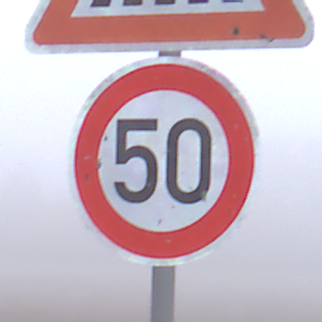
Verkehrszeichen: Geschwindigkeit50
Zusatzzeichen oben: FussgaengerueberwegRechts
Umgebung: Outdoor, RoadRail
Tageszeit: MorningAfternoon
Wetter: Overcast
Licht: Natural
Jahreszeit: NotSpecified
Kontrast: LowContrast